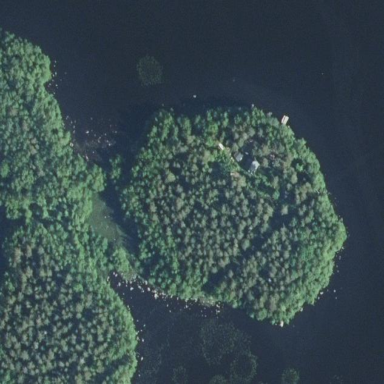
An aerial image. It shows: Islet.